Question: I have an <URL> and I am interested in the classes shown in below figure:

I have created two individuals of Observation class (i.e., observation1 and observation2) and hence accordingly two individuals of other classes (sensoroutput, observationvalue) as shown in below:
'''
<!-- http://www.iiitd.edu.in/~haroonr/ontologies/DGO#Observation1 -->
<owl:NamedIndividual rdf:about="http://www.iiitd.edu.in/~haroonr/ontologies/DGO#Observation1">
<rdf:type rdf:resource="&j.3;Observation"/>
<j.3:observationResult rdf:resource="&j.3;SensorOutput1"/>
<j.3:observedBy rdf:resource="http://www.iiitd.edu.in/~haroonr/ontologies/DGO#Co2Sensor_Diningroom"/>
<j.3:observationSamplingTime rdf:resource="&j.2;Instant1"/>
</owl:NamedIndividual>
<!-- http://www.iiitd.edu.in/~haroonr/ontologies/DGO#Observation2 -->
<owl:NamedIndividual rdf:about="http://www.iiitd.edu.in/~haroonr/ontologies/DGO#Observation2">
<rdf:type rdf:resource="&j.3;Observation"/>
<j.3:observationResult rdf:resource="http://www.iiitd.edu.in/~haroonr/ontologies/DGO#SensorOutput2"/>
</owl:NamedIndividual>
<!-- http://www.iiitd.edu.in/~haroonr/ontologies/DGO#ObservationValue1 -->
<owl:NamedIndividual rdf:about="http://www.iiitd.edu.in/~haroonr/ontologies/DGO#ObservationValue1">
<rdf:type rdf:resource="&j.3;ObservationValue"/>
<j.1:hasRegionDataValue rdf:datatype="&xsd;decimal">216.56</j.1:hasRegionDataValue>
</owl:NamedIndividual>
<!-- http://www.iiitd.edu.in/~haroonr/ontologies/DGO#ObservationValue2 -->
<Owl: NamedIndividual rdf:about="http://www.iiitd.edu.in/~haroonr/ontologies/DGO#ObservationValue2">
<rdf:type rdf:resource="&j.3;ObservationValue"/>
<j.1:hasRegionDataValue rdf:datatype="&xsd;string">121212</j.1:hasRegionDataValue>
</owl:NamedIndividual>
<!-- http://www.iiitd.edu.in/~haroonr/ontologies/DGO#SensorOutput1 -->
<owl:NamedIndividual rdf:about="http://www.iiitd.edu.in/~haroonr/ontologies/DGO#SensorOutput1">
<rdf:type rdf:resource="http://www.iiitd.edu.in/~haroonr/ontologies/DGO#Co2SensorOutput"/>
<j.3:hasValue rdf:resource="http://www.iiitd.edu.in/~haroonr/ontologies/DGO#ObservationValue1"/>
</owl:NamedIndividual>
<!-- http://www.iiitd.edu.in/~haroonr/ontologies/DGO#SensorOutput2 -->
<owl:NamedIndividual rdf:about="http://www.iiitd.edu.in/~haroonr/ontologies/DGO#SensorOutput2">
<rdf:type rdf:resource="http://www.iiitd.edu.in/~haroonr/ontologies/DGO#Co2SensorOutput"/>
<j.3:hasValue rdf:resource="http://www.iiitd.edu.in/~haroonr/ontologies/DGO#ObservationValue2"/>
</owl:NamedIndividual>
'''
Now when I use SPARQL to get observationValues associated with two observations I used to get only values associated with observation2 and nothing is obtained about observation1. Sparql query is:
'''
PREFIX ssn: <http://purl.oclc.org/NET/ssnx/ssn#>
PREFIX rdf: <http://www.w3.org/1999/02/22-rdf-syntax-ns#>
PREFIX dul: <http://www.loa-cnr.it/ontologies/DUL.owl#>
SELECT ?x ?r ?val
WHERE
{ ?x rdf:type ssn:Observation.
?x ssn:observationResult ?d.
?d ssn:hasValue ?r.
?r dul:hasRegionDataValue ?val.
}
'''
I want to know where I am doing wrong and why only one(i.e., observation2 and not observation1) individual is returned?
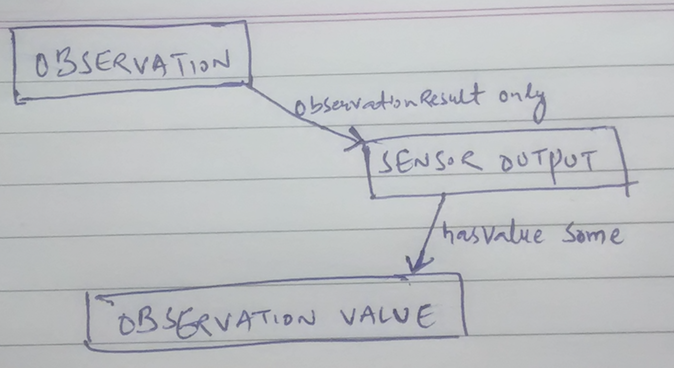
Answer: You have an error in your file. Your instances are somehow named differently at different locations. To get your query working, rename the individual '&j.3;SensorOutput1' on line with the full uri: 'http://www.iiitd.edu.in/~haroonr/ontologies/DGO#SensorOutput1'. To be more specific:
Change this:
'''
<j.3:observationResult rdf:resource="&j.3;SensorOutput1"/>
'''
To this:
'''
<j.3:observationResult rdf:resource="http://www.iiitd.edu.in/~haroonr/ontologies/DGO#SensorOutput1"/>
'''
---
Given the above changes, the query returns:
'''
x | r | val
<http://www.iiitd.edu.in/~haroonr/ontologies/DGO#Observation2> <http://www.iiitd.edu.in/~haroonr/ontologies/DGO#ObservationValue2> "121212"^^<http://www.w3.org/2001/XMLSchema#string>
<http://www.iiitd.edu.in/~haroonr/ontologies/DGO#Observation1> <http://www.iiitd.edu.in/~haroonr/ontologies/DGO#ObservationValue1> 216.56
'''
Don't forget to type correctly the primitive values in your data i.e. '216.56' is typed as decimal, while '121212' is typed as String.